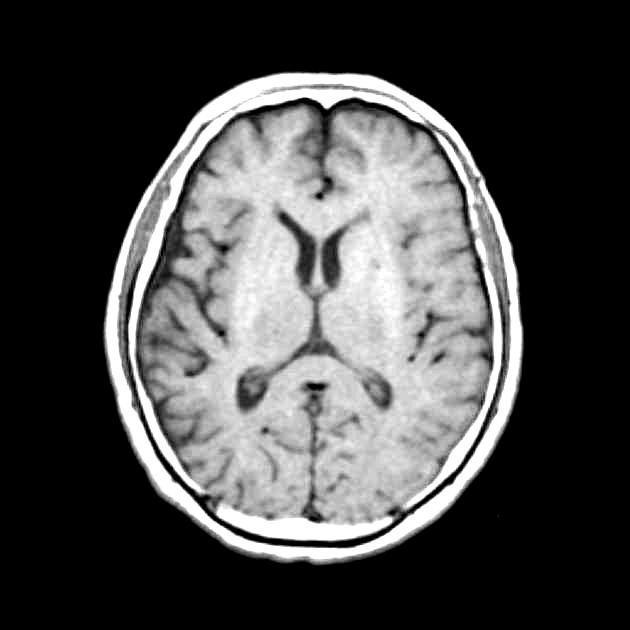
Label: notumor